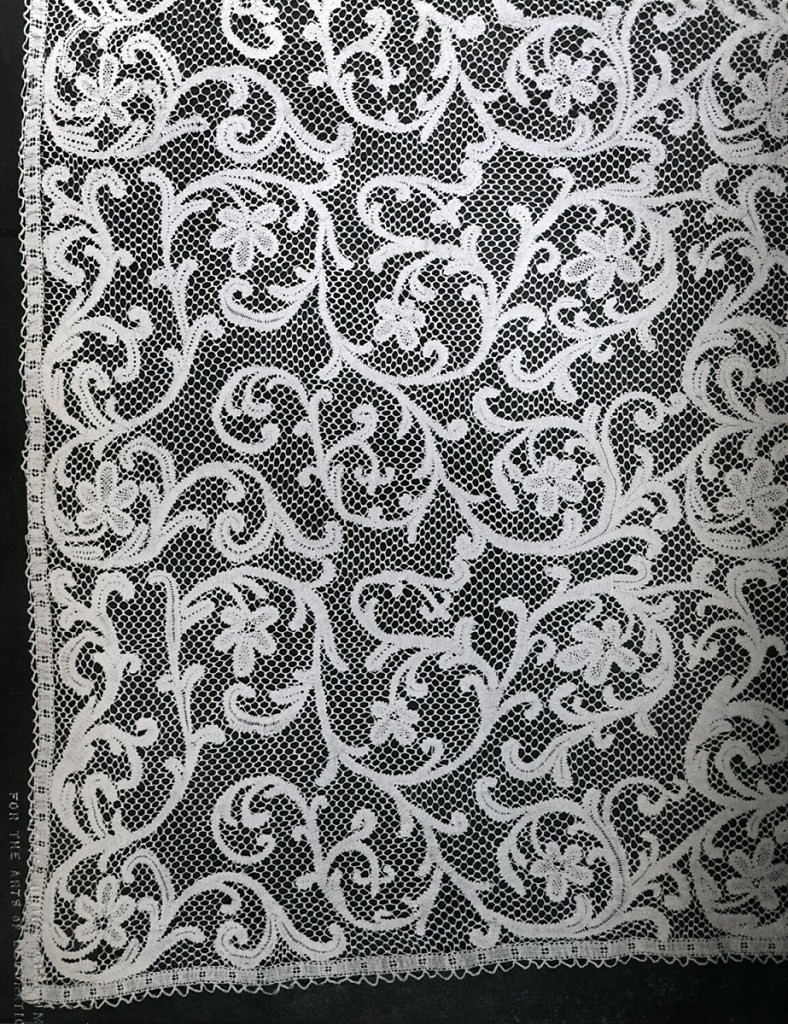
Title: Bedcover
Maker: Sybil Carter Indian Mission and Lace Industry Association
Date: ca. 1900
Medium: linen Technique: bobbin lace
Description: Bedcover of bobbin lace in a design of curving stems with flowers and scrolling leaves with hexagonal réseau.